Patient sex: M
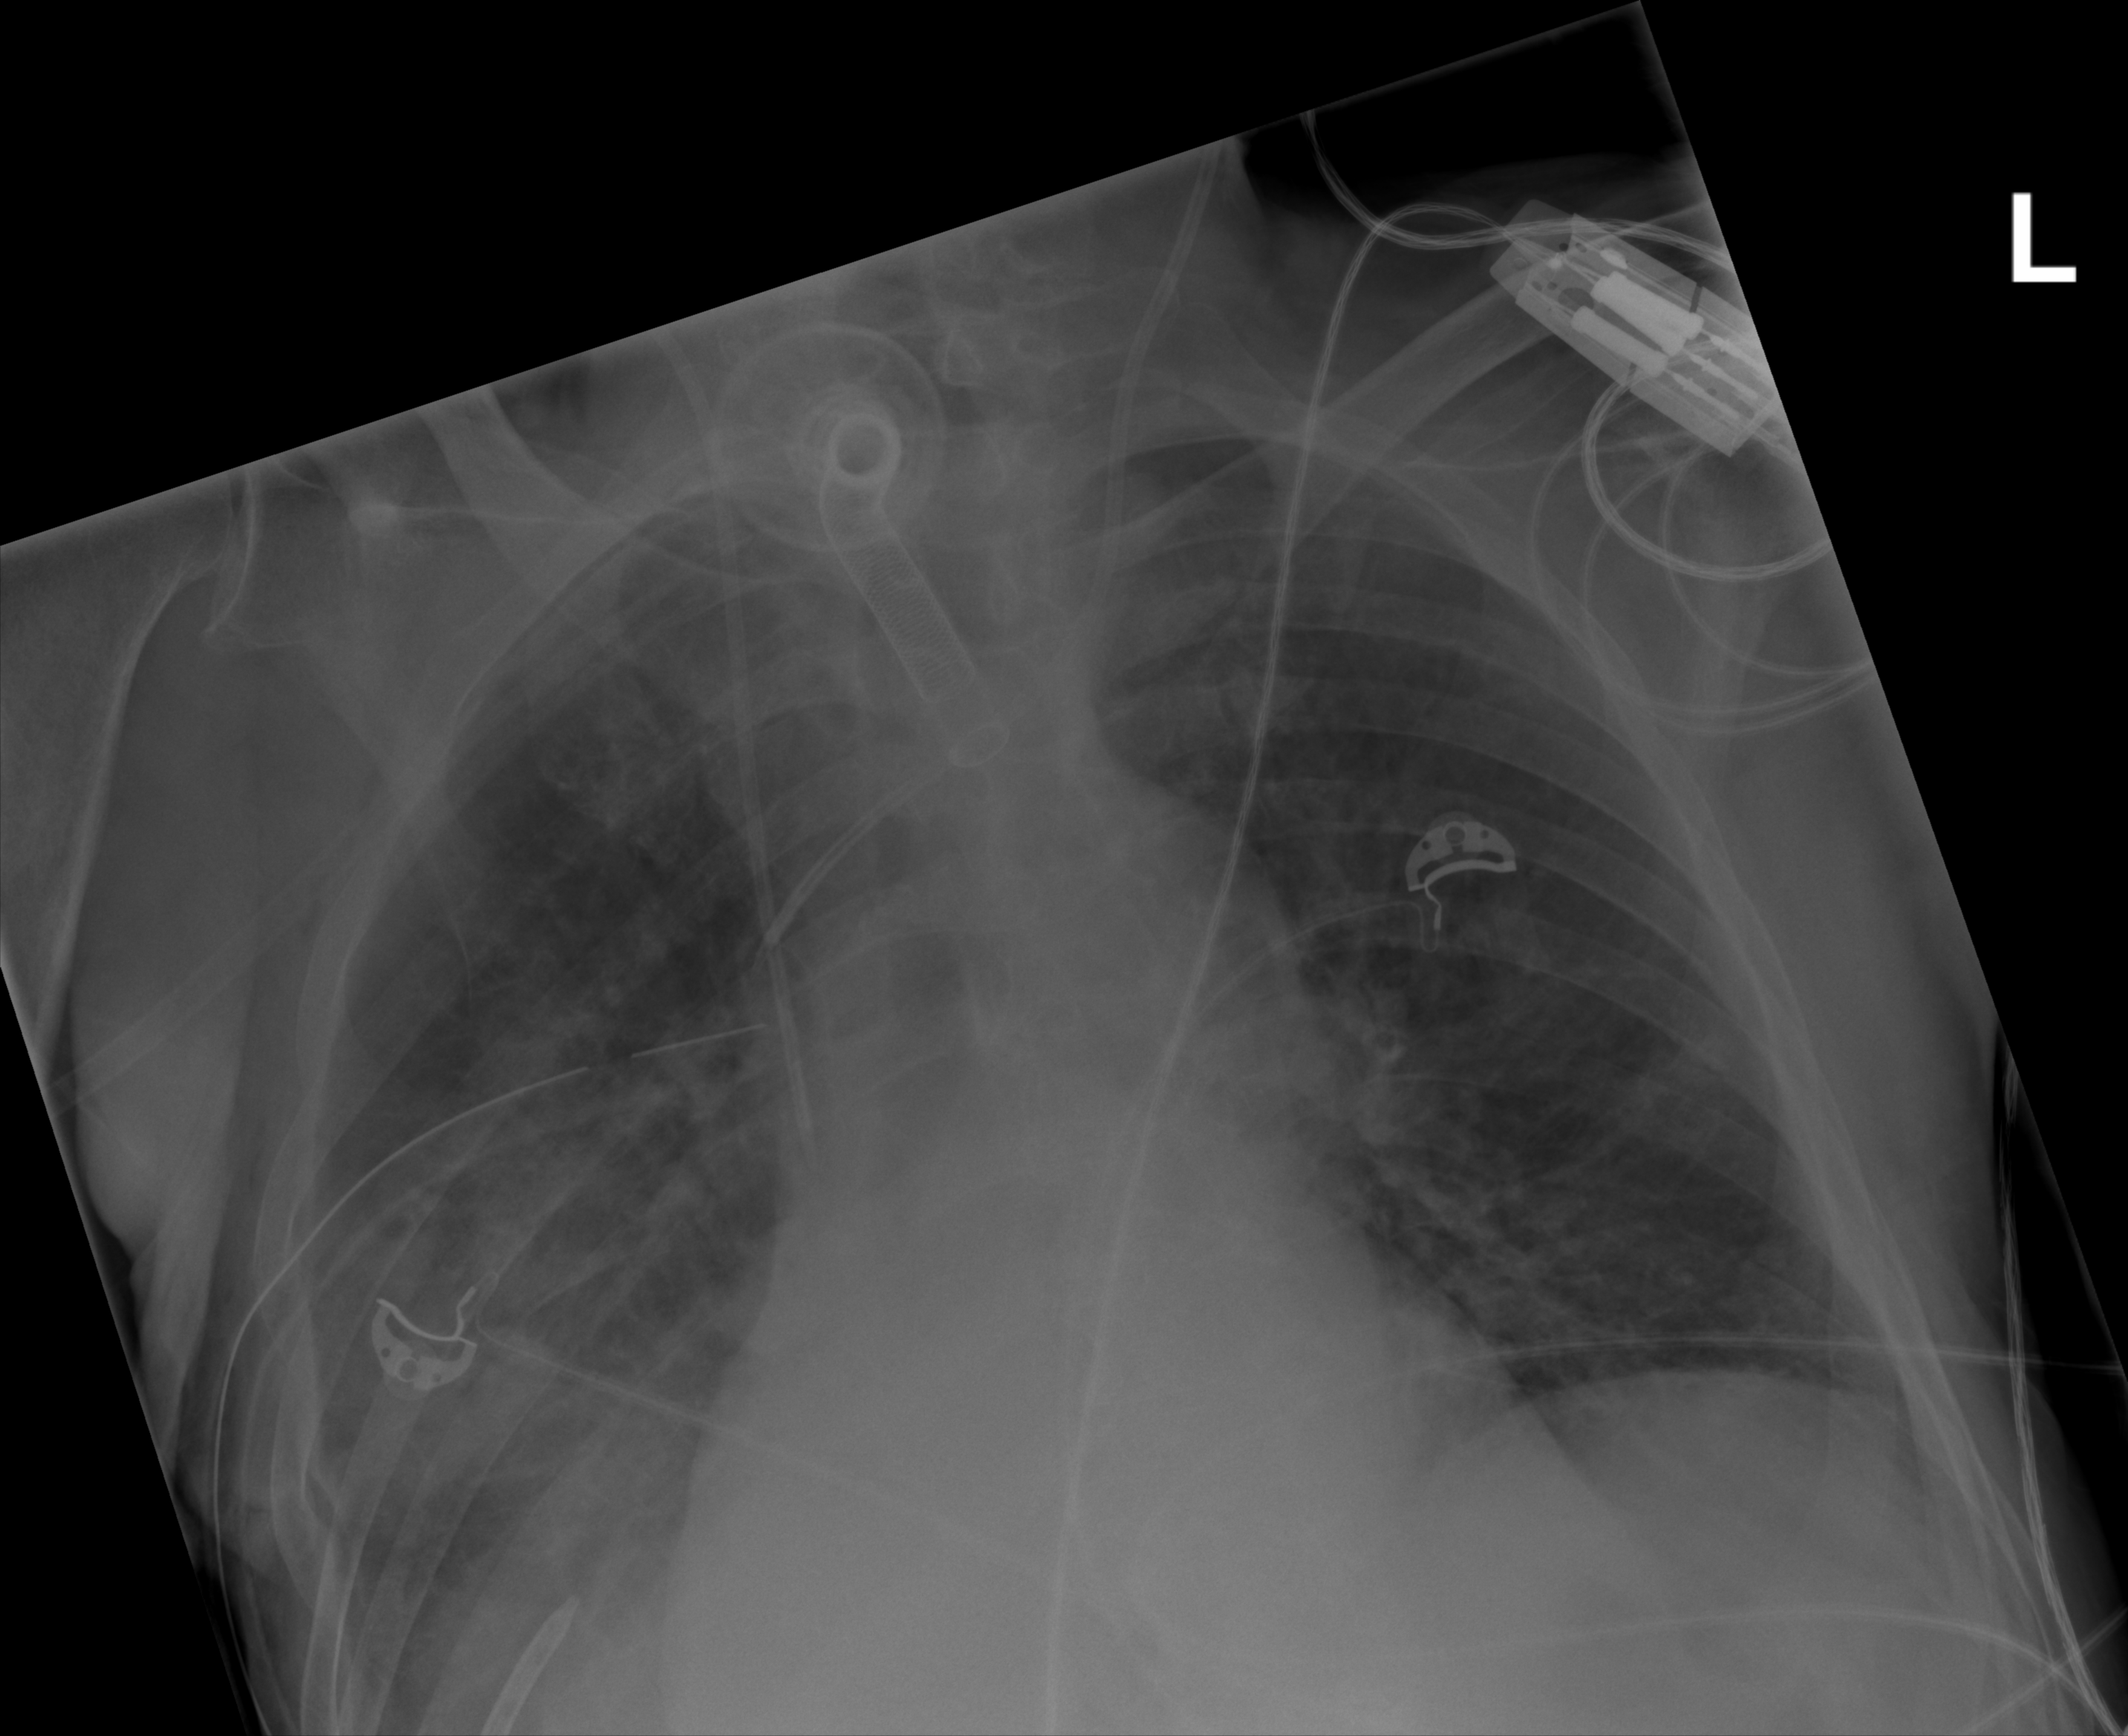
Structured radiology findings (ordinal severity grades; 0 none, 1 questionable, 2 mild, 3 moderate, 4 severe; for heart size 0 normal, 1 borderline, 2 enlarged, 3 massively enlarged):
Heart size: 2
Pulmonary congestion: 2
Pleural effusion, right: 2
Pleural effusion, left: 0
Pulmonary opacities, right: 3
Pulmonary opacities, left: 0
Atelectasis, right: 3
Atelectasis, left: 2